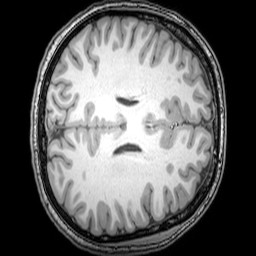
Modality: T1w
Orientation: axial
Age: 20
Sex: male
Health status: healthy
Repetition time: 0.081 s
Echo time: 0.037 s